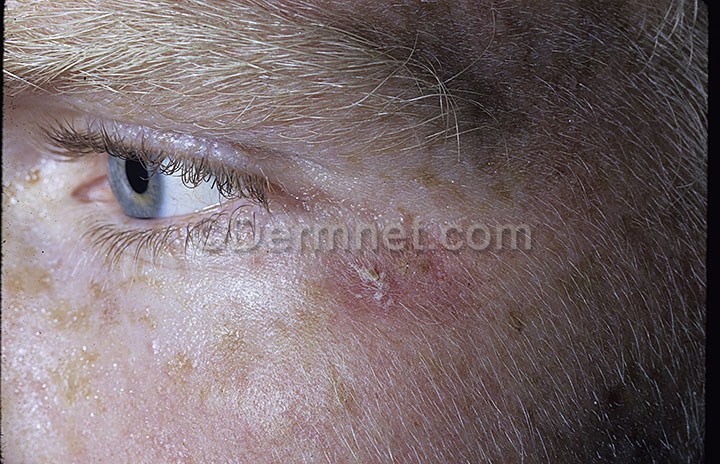
Disease: Actinic Keratosis Basal Cell Carcinoma and other Malignant Lesions